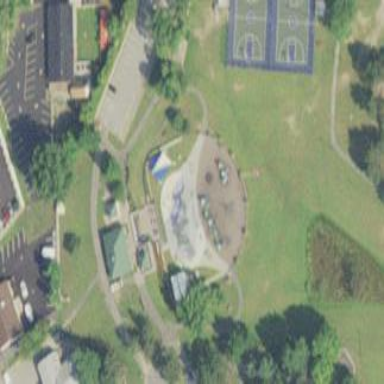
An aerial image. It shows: Playground area for leisure land.